Aerial crown-view tile of a tropical tree (Barro Colorado Island, Panama), acquired 20250715:
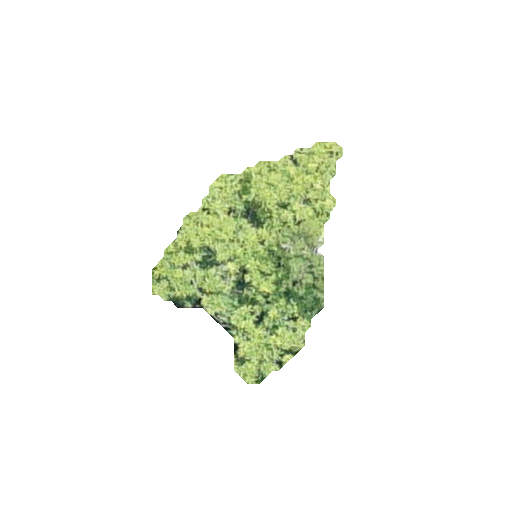
Species: Alseis blackiana
GBIF accepted scientific name: Alseis blackiana
Crown area: 39.222 m²